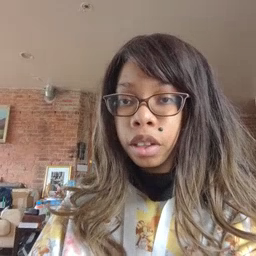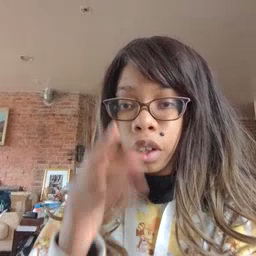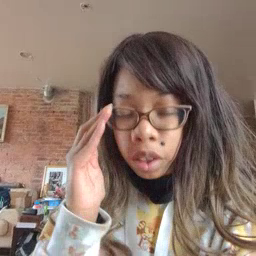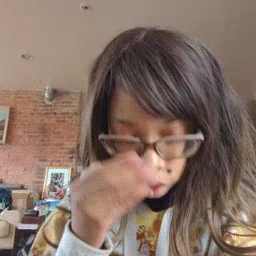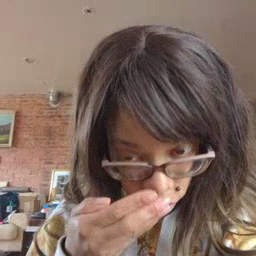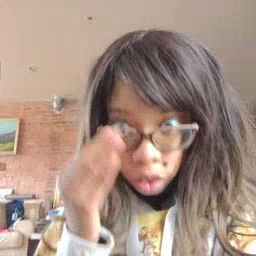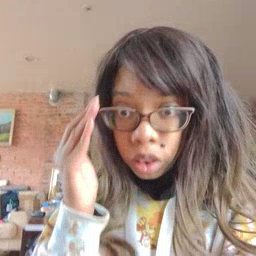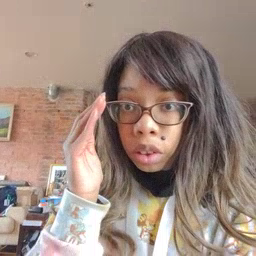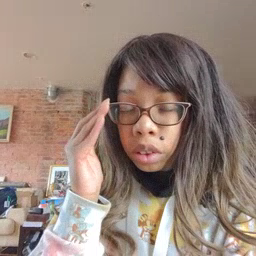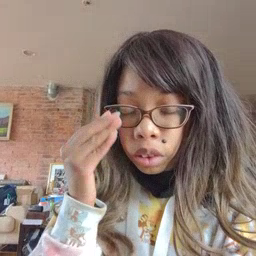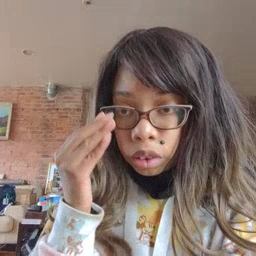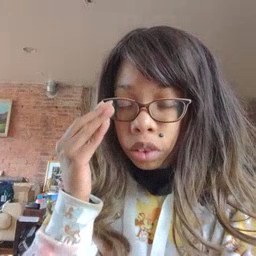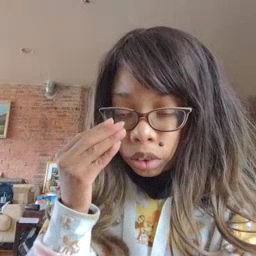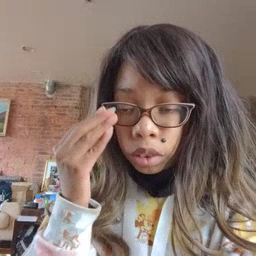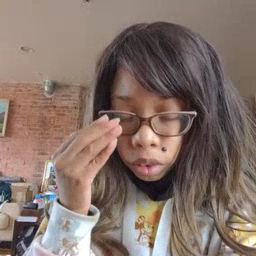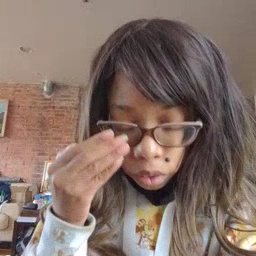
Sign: sleepy